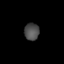
Tissue: lung
Cell type: Pericytes
Senescence score: 0.5775
Nuclear area (px): 249
Mean DAPI intensity: 76.775